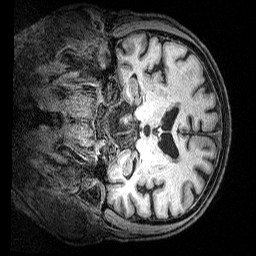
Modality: T1w
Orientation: coronal
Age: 63
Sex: male
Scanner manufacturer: siemens
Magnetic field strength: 3 T
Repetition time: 2.5 s
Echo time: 0.00369 s